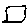
Label: square